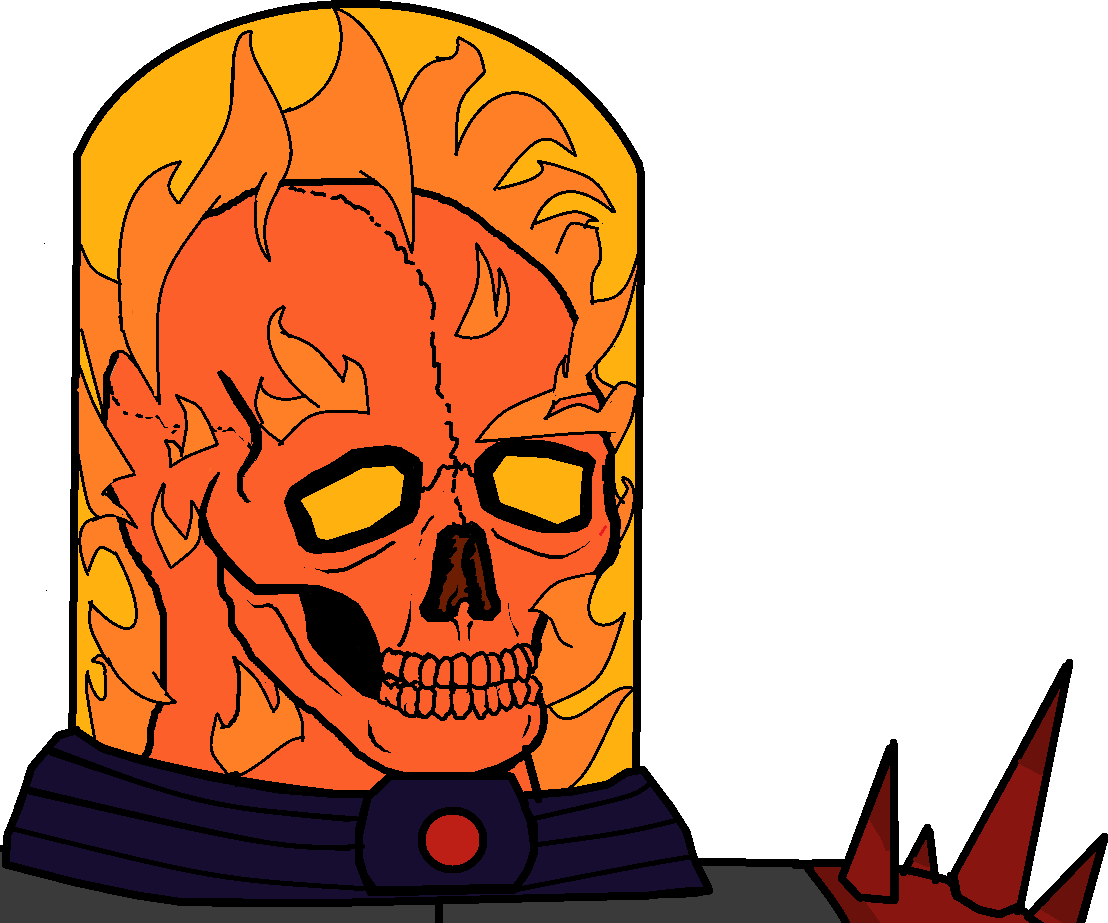
Label: 5_Alien